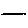
Label: line